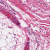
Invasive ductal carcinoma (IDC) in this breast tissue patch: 0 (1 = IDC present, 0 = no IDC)